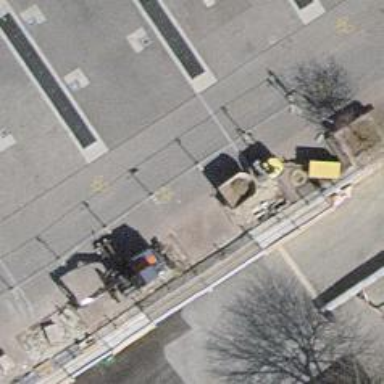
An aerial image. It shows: Brown bench.